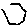
Label: hexagon